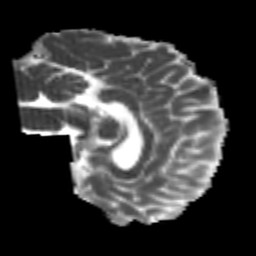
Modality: MD
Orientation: sagittal
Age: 23
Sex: male
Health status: healthy
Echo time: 0.074 s